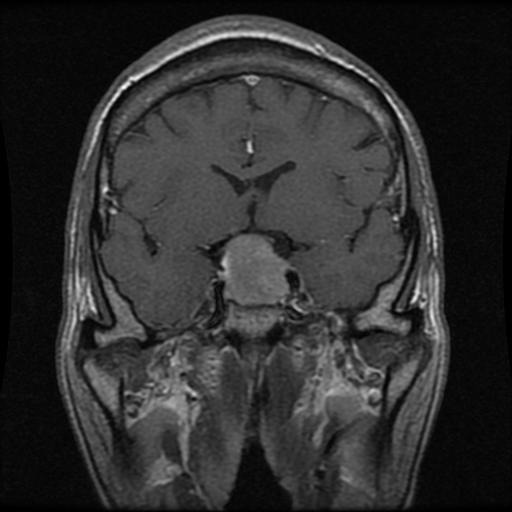
Label: pituitary